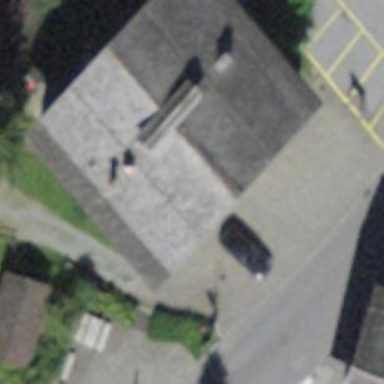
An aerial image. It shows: Historic building.